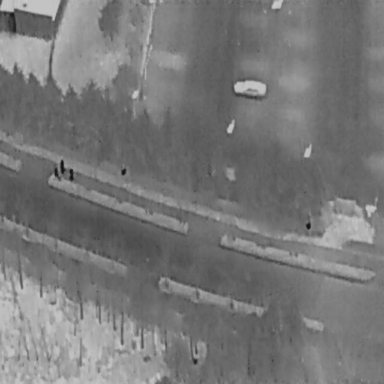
There are three People in the infrared image.